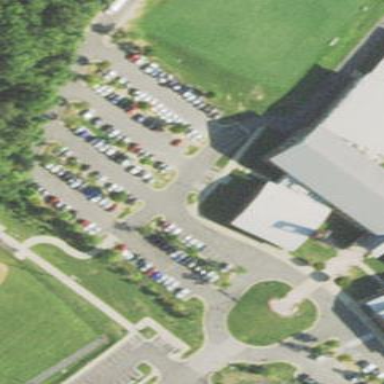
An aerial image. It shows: Parking area.